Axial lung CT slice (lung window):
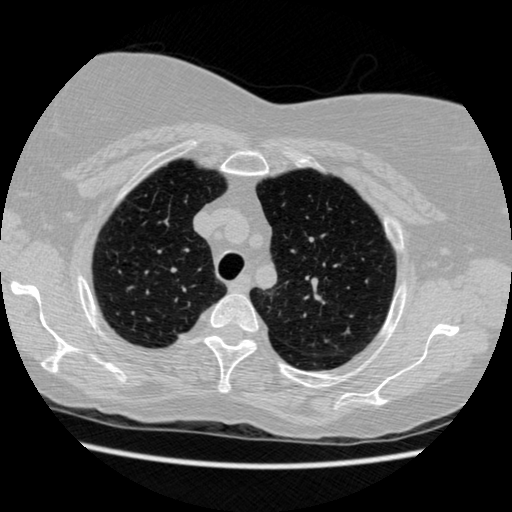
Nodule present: no